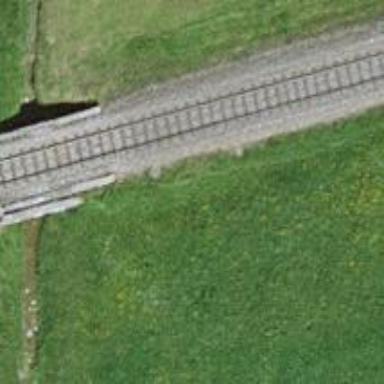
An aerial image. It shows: Narrow gauge railway with electrified contact lines.